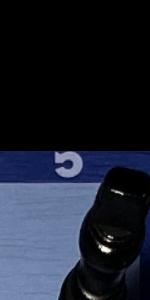
Label: Empty